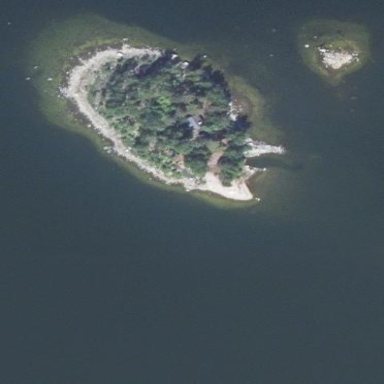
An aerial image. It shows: Islet along the natural coastline.